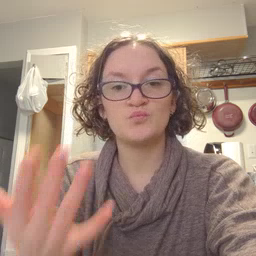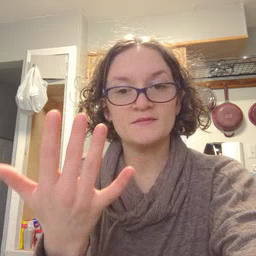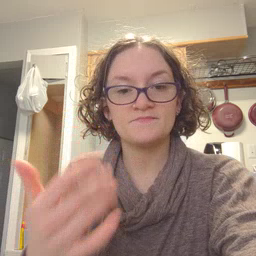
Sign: wait